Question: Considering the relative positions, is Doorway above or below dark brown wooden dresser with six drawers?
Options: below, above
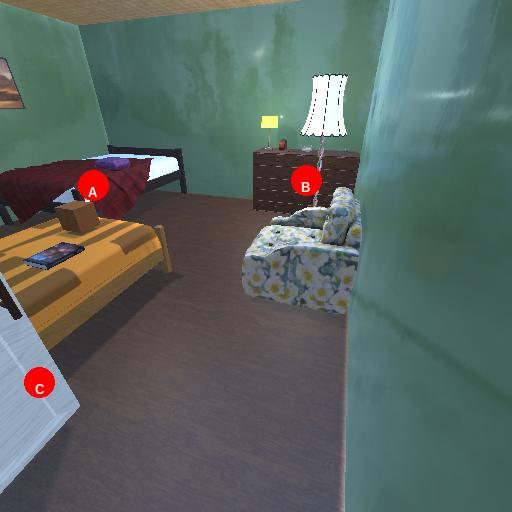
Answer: below